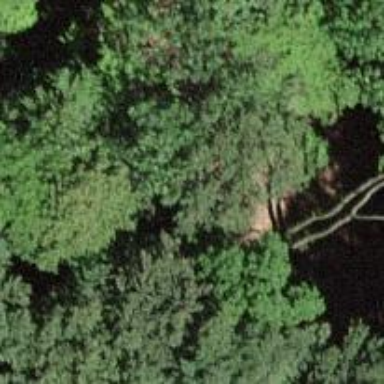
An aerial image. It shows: Unpaved path.